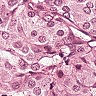
Metastatic tissue present: yes